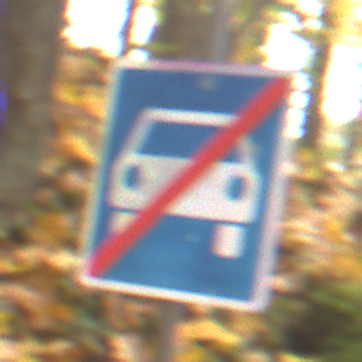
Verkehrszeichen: EndeKraftfahrstrasse
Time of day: MorningAfternoon
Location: Outdoor (Nature)
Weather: Overcast
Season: Autumn
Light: Natural